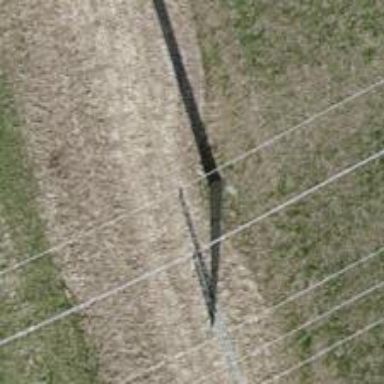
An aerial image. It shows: Concrete power pole.